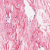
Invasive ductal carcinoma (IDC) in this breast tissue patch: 0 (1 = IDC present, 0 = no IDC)